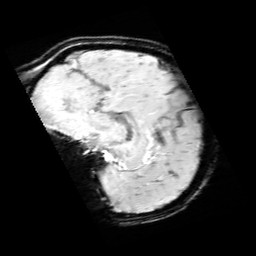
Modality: SWI
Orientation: sagittal
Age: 10
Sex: female
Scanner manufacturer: siemens
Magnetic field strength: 3 T
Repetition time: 0.027 s
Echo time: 0.02 s